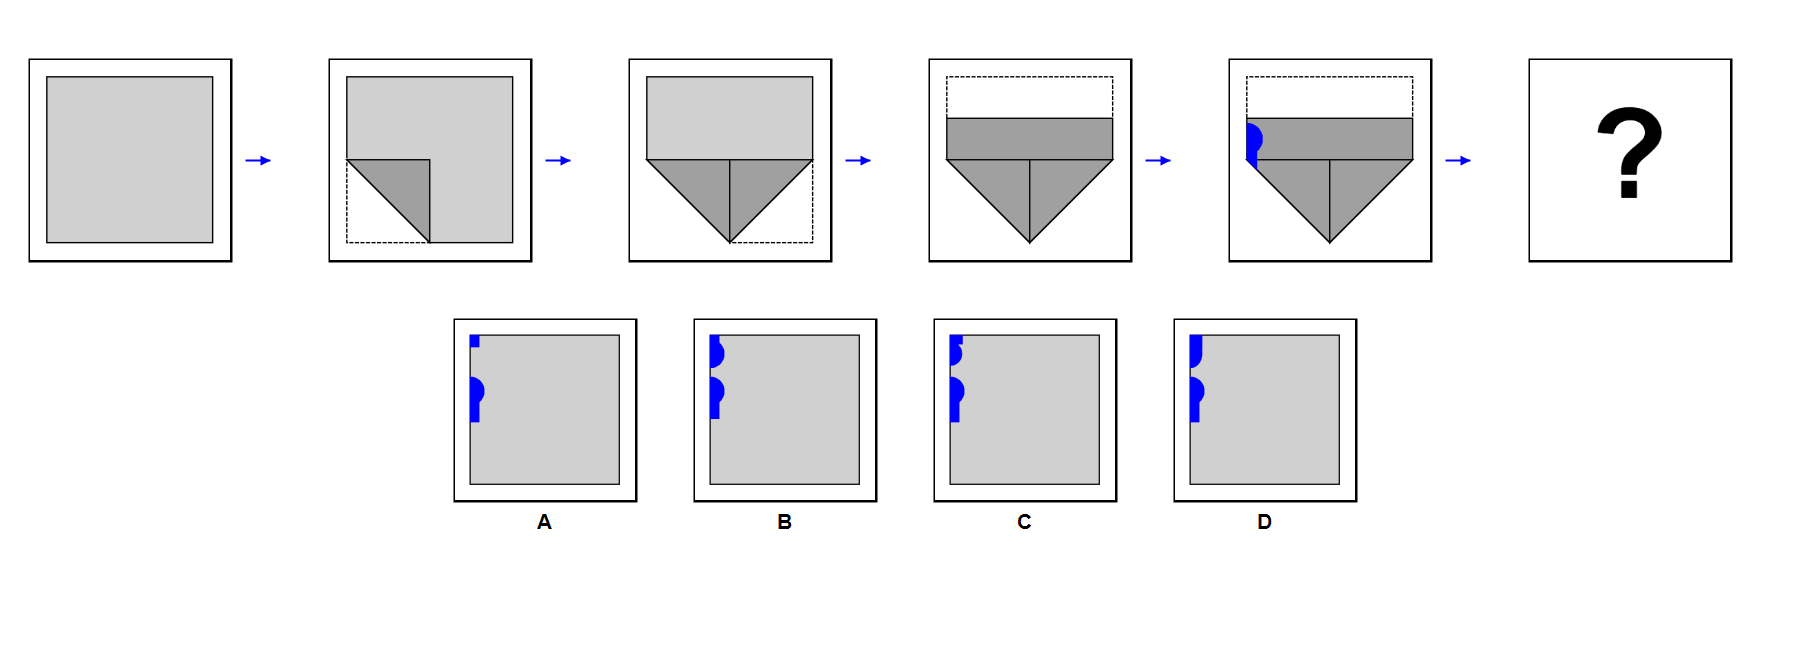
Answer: B